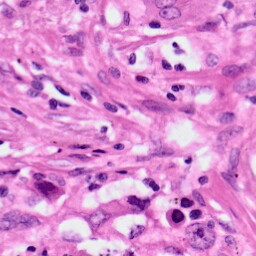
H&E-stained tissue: Lung